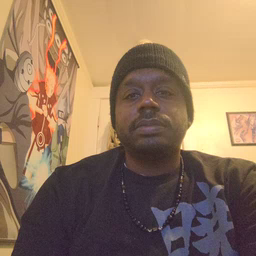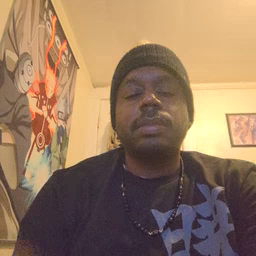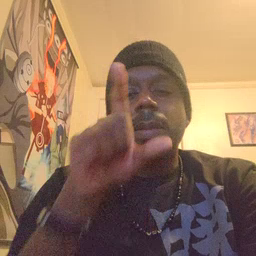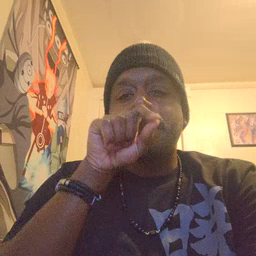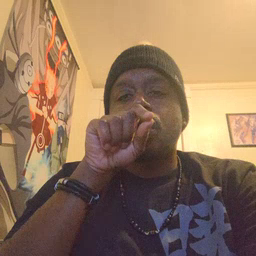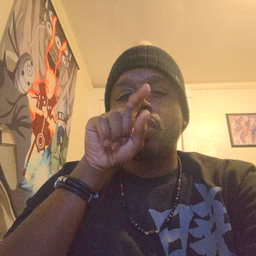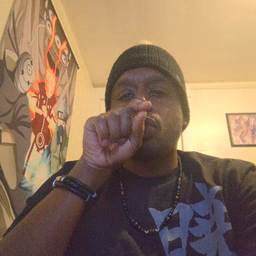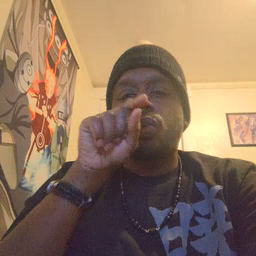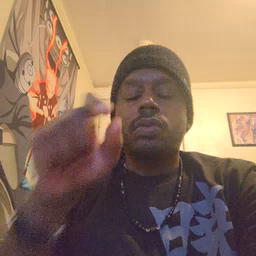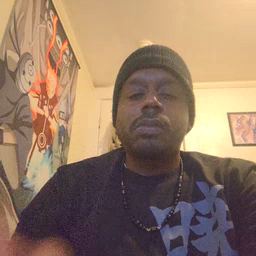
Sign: bird